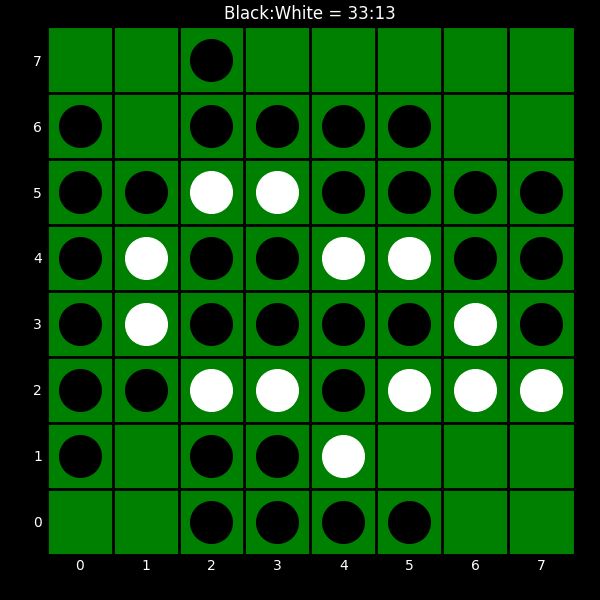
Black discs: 33
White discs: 13